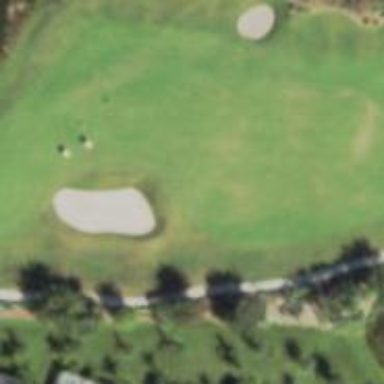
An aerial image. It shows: View of golf hole.